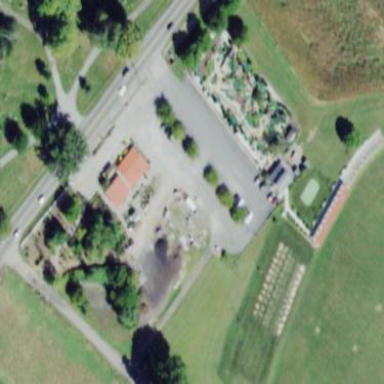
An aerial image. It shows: Miniature golf course.